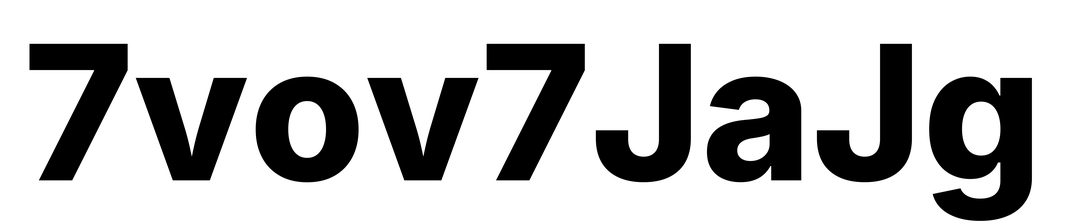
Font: Inter_ExtraBold